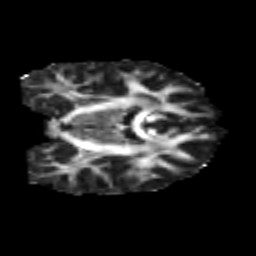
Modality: FA
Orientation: coronal
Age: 23
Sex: male
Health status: healthy